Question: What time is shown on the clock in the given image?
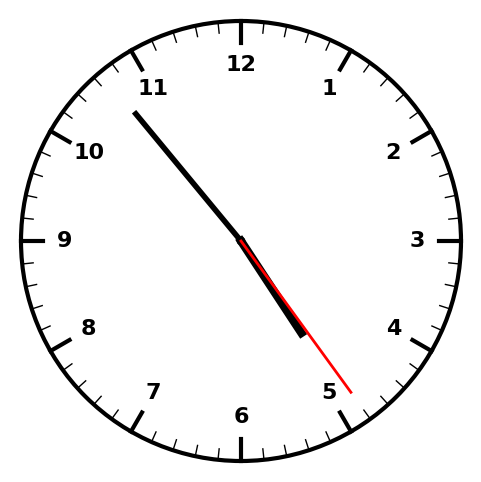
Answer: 04:53:24